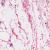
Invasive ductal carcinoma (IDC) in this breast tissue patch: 0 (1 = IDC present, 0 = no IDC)